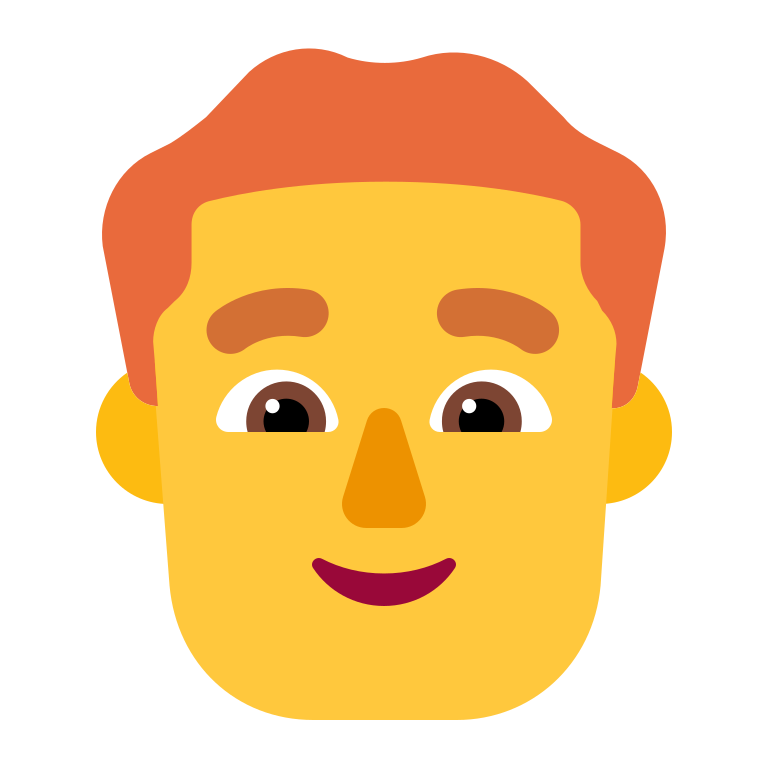
man red hair flat default